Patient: sex M, age 29
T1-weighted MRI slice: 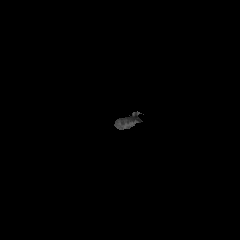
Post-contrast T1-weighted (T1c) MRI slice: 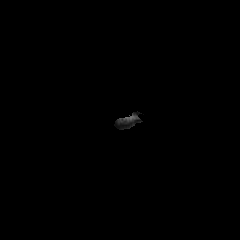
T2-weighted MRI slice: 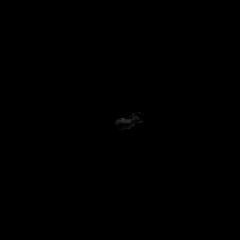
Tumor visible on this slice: no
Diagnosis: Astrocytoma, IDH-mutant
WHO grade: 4